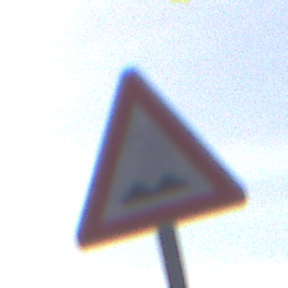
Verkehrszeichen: UnebeneFahrbahn
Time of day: MorningAfternoon
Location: Outdoor (RoadRail)
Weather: PartlyCloudy
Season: NotSpecified
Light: Natural